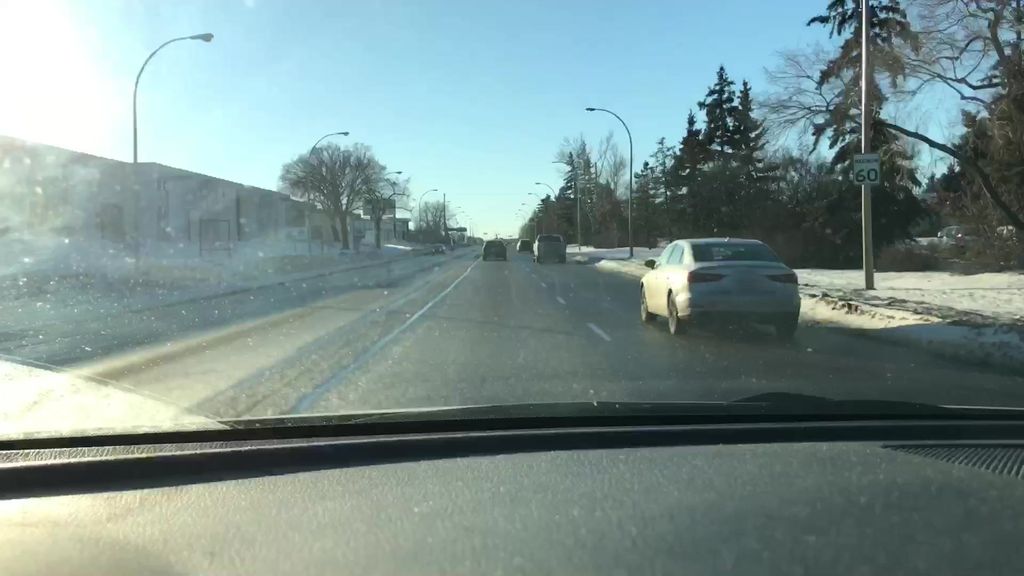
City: edmonton